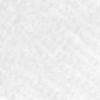
Label: no_change